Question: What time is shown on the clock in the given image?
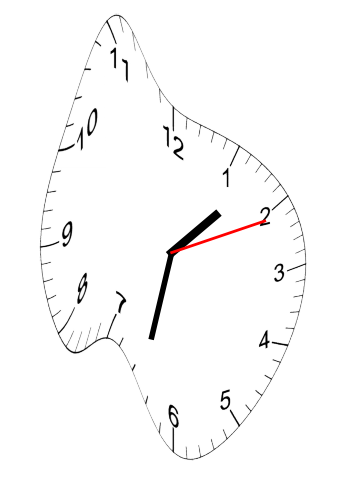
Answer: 01:32:11